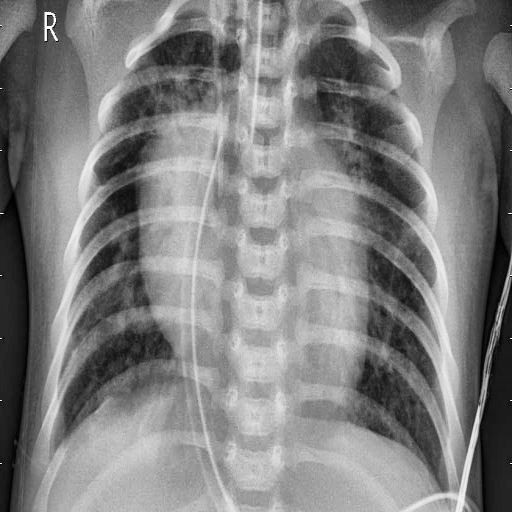
Finding: PNEUMONIA